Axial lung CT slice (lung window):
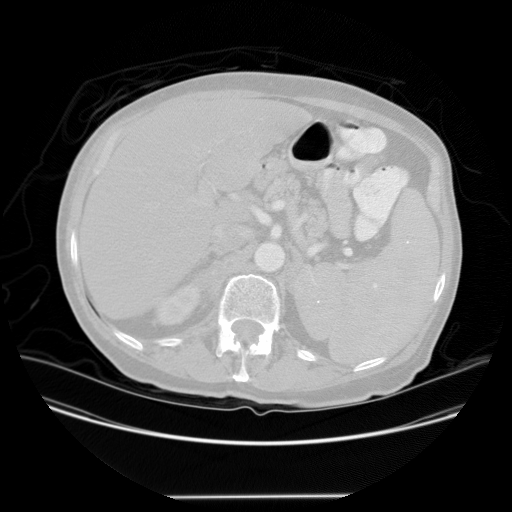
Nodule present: no